Question: I'm using the <URL> application from Android API Samples for an application I'm working on.
The sample creates a model of the Rubik's Cube in OpenGL made out of 27 small cubes. Afterwards the cube is being scrambled in the animate() method by rotating random layers of the cube, after each rotation the layers are being set accordingly in a process I don't fully understand
'''
// adjust mPermutation based on the completed layer rotation
int[] newPermutation = new int[27];
for (int i = 0; i < 27; i++) {
newPermutation[i] = mPermutation[mCurrentLayerPermutation[i]];
// newPermutation[i] = mCurrentLayerPermutation[mPermutation[i]];
}
mPermutation = newPermutation;
updateLayers();
'''
The sample works fine but for some reason when I change the direction of the rotation to true, the cubes start overlapping each other, as if the layers weren't updated correctly.
Help would be appreciated :)

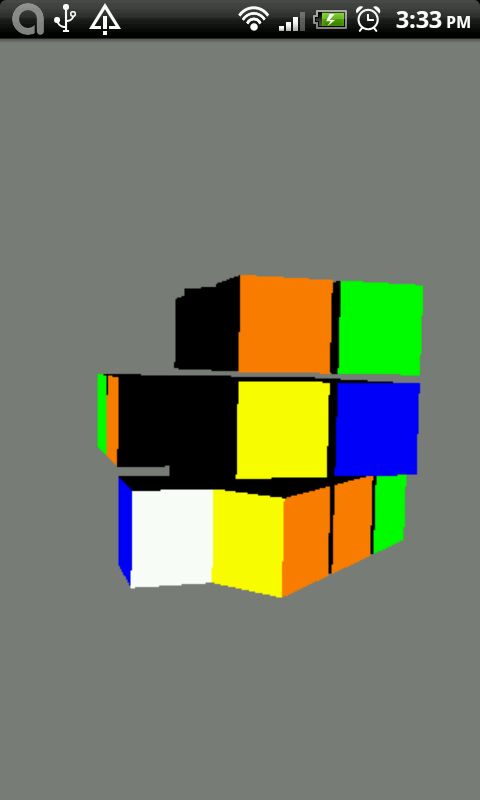
Answer: I solved the problem myself, so in case anyone is interested:
changing the direction to true makes the cube rotate in the other direction, which is like rotating three times in the regular direction so in order to save to cubes new location correctly I need to save the new location three times, as seen in the code below:
'''
if (mAngleIncrement < 0) { // checks the turning direction
int[] newPermutation = new int[27];
for (int i = 0; i < 27; i++) {
newPermutation[i] = mPermutation[mCurrentLayerPermutation[i]];
}
mPermutation = newPermutation;
updateLayers();
}
else {
int[] newPermutation = new int[27];
for (int i = 0; i < 27; i++) {
newPermutation[i] = mPermutation[mCurrentLayerPermutation[i]];
}
mPermutation = newPermutation;
newPermutation = new int[27];
for (int i = 0; i < 27; i++) {
newPermutation[i] = mPermutation[mCurrentLayerPermutation[i]];
}
mPermutation = newPermutation;
newPermutation = new int[27];
for (int i = 0; i < 27; i++) {
newPermutation[i] = mPermutation[mCurrentLayerPermutation[i]];
}
mPermutation = newPermutation;
updateLayers();
}
'''